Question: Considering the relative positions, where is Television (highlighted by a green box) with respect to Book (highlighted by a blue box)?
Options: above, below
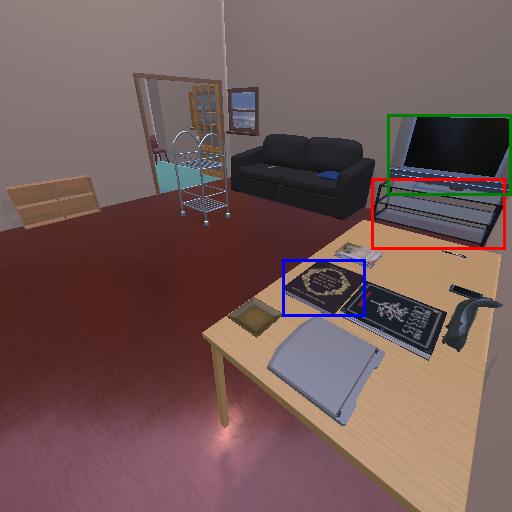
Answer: above